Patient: sex F, age 69
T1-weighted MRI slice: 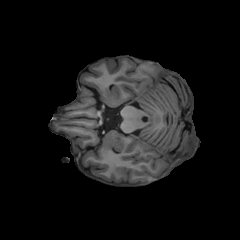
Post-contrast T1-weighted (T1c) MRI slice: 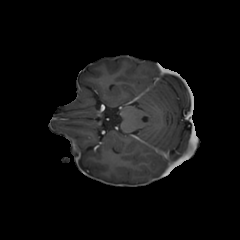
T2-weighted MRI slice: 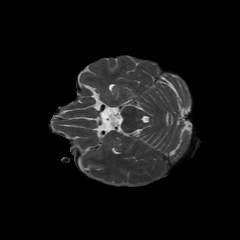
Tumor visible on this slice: no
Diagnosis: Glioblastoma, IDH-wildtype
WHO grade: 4